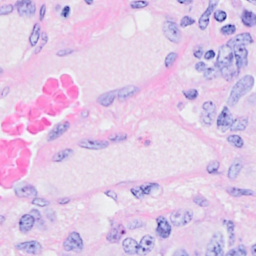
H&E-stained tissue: Breast